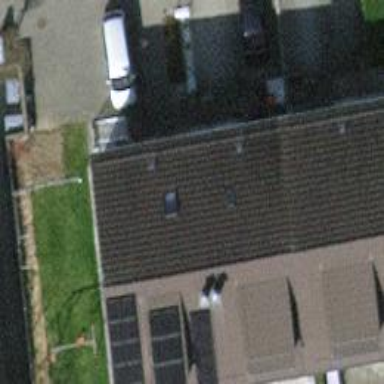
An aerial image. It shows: Terrace building with gabled roof.